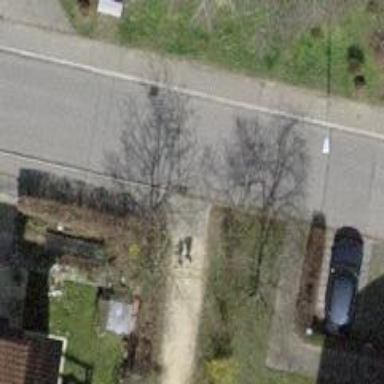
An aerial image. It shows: Sidewalk along the footway.